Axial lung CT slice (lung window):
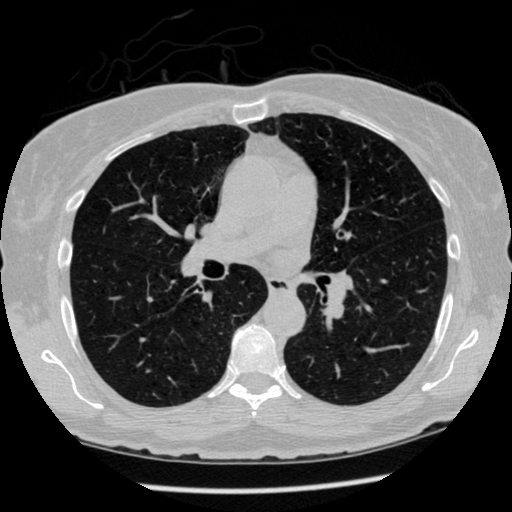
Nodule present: no